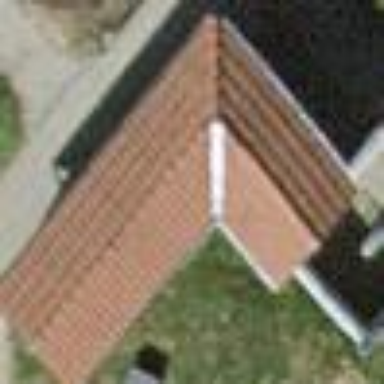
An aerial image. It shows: Shed.